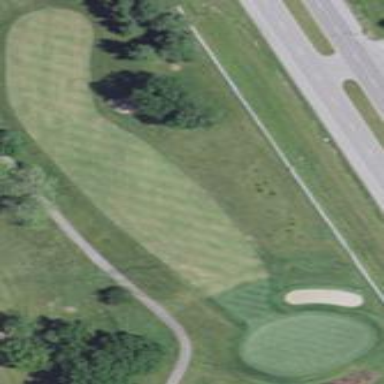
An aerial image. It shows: Grassy area designated as golf fairway.